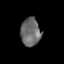
Tissue: lung
Cell type: Epithelial cells
Senescence score: 0.2278
Nuclear area (px): 548
Mean DAPI intensity: 106.449